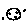
Label: moon